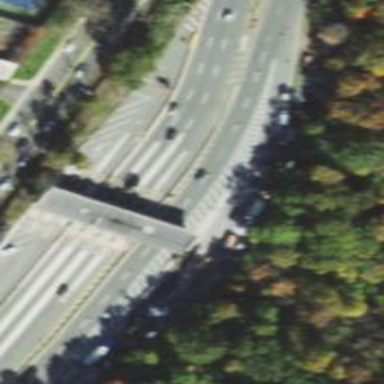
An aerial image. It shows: Building passage tunnel on urban freeway or expressway with motorway link.